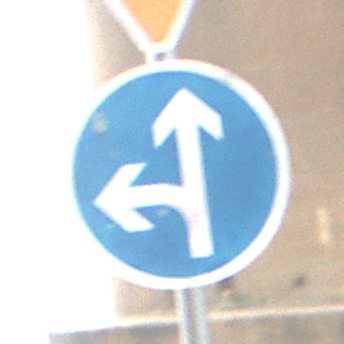
Verkehrszeichen: VorgeschriebeneFahrtrichtungGeradeausOderLinks
Zusatzzeichen oben: VorfahrtGewaehren
Umgebung: Roofed, Beach
Tageszeit: Midday
Wetter: Overcast
Licht: Natural
Jahreszeit: NotSpecified
Kontrast: LowContrast